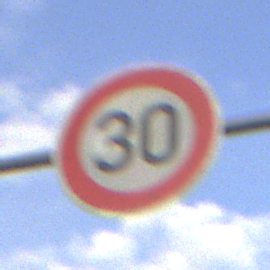
Verkehrszeichen: Geschwindigkeit30
Umgebung: Outdoor, Suburban
Tageszeit: MorningAfternoon
Wetter: PartlyCloudy
Licht: Natural
Jahreszeit: NotSpecified
Kontrast: MediumContrast